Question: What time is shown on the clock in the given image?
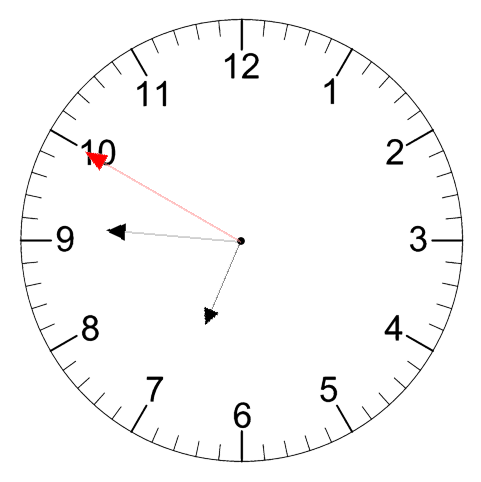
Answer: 06:45:50